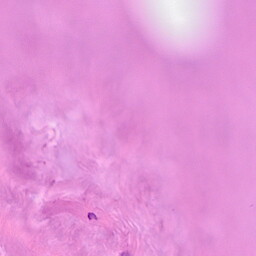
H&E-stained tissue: Breast